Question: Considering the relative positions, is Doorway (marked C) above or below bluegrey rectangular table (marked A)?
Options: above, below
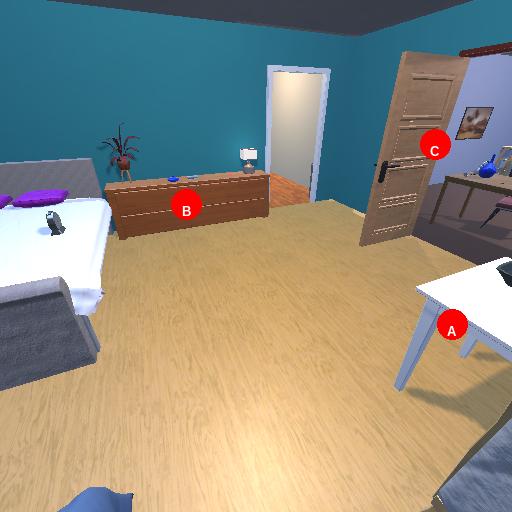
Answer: above